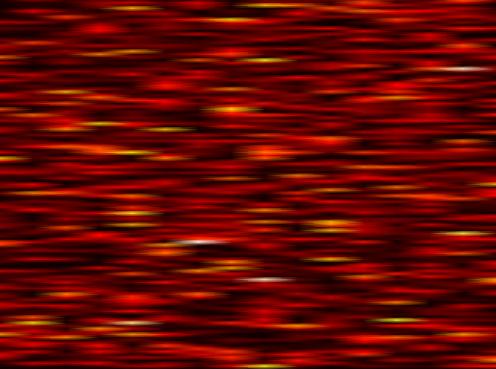
Label: UFMC